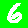
Digit: 6